Question: Hi iText support team,
1. I am trying to use pdfHTML for exporting html to PDF using the HelloWorld tutorial given at https://developers.itextpdf.com/content/itext-7-converting-html-pdf-pdfhtml/chapter-1-hello-html-pdf but my console shows an error reading:
SLF4J: Failed to load class "org.slf4j.impl.StaticLoggerBinder".
SLF4J: Defaulting to no-operation (NOP) logger implementation
SLF4J: See <URL> for further details.
Please let me know the correction I need to make. Attached is a screenshot of my code.

1. I am currently using iText Free Trial version license key. Can I use the pdfHTML without a license key ?
Thanks in advance!
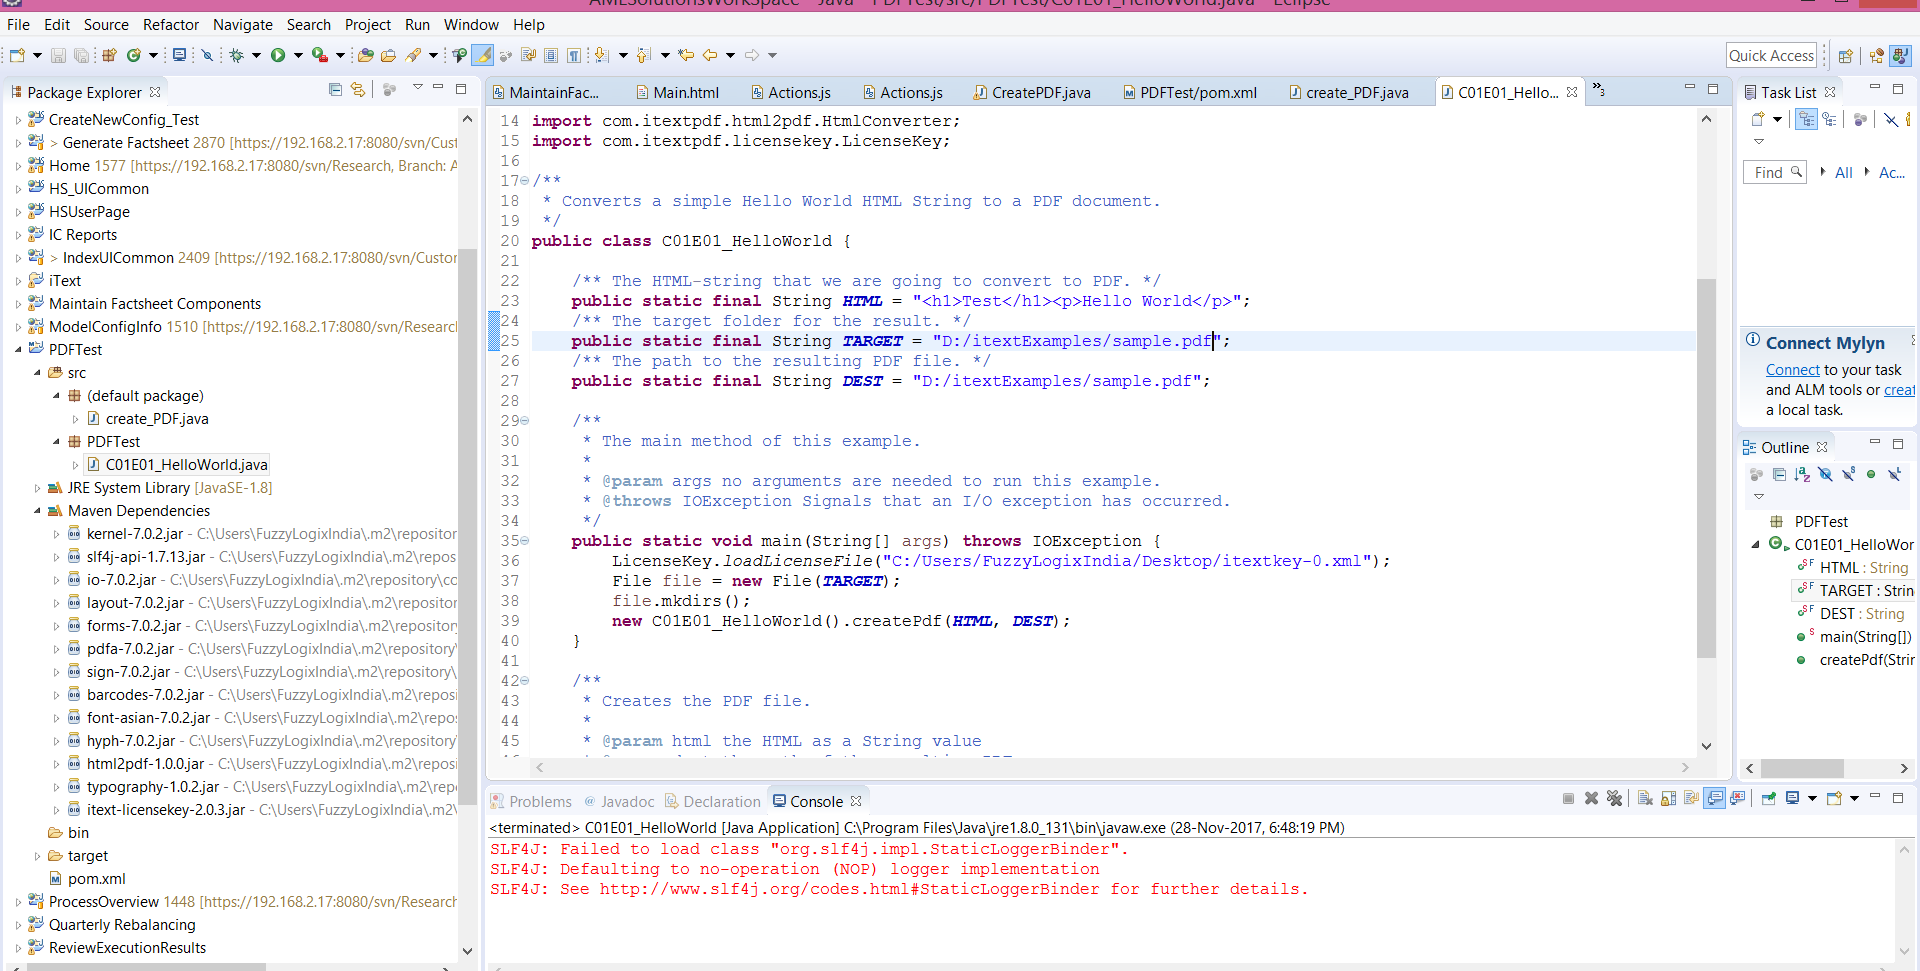
Answer: In some of the iText examples, logging is used to handle errors.
What you're seeing here is that the logging framework is partially loaded.
So it compiles, but at runtime it can't detect any classes that would properly handle logging.
You need to change your POM file to include dependencies on the logging framework of your choice that fits.